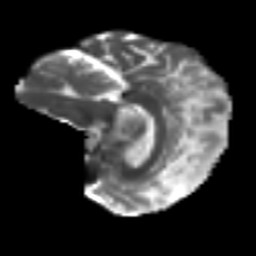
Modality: T2w
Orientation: sagittal
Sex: female
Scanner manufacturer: ge
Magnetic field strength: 3 T
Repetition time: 7 s
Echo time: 0.08 s